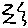
Label: zigzag